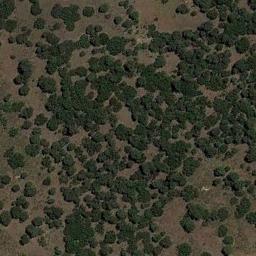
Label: chaparral